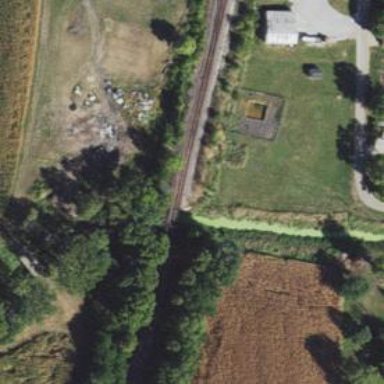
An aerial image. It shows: Railway track with single rail.